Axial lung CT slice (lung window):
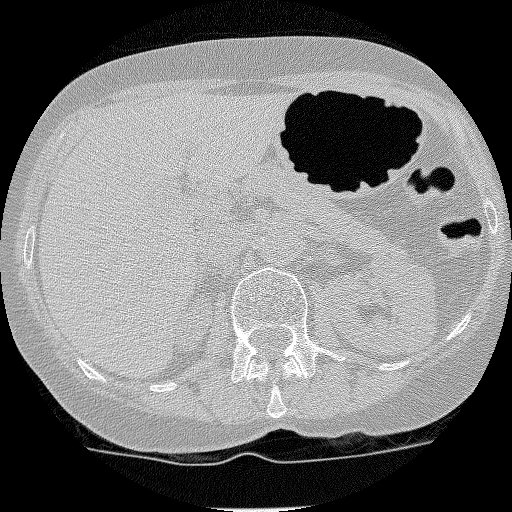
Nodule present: no